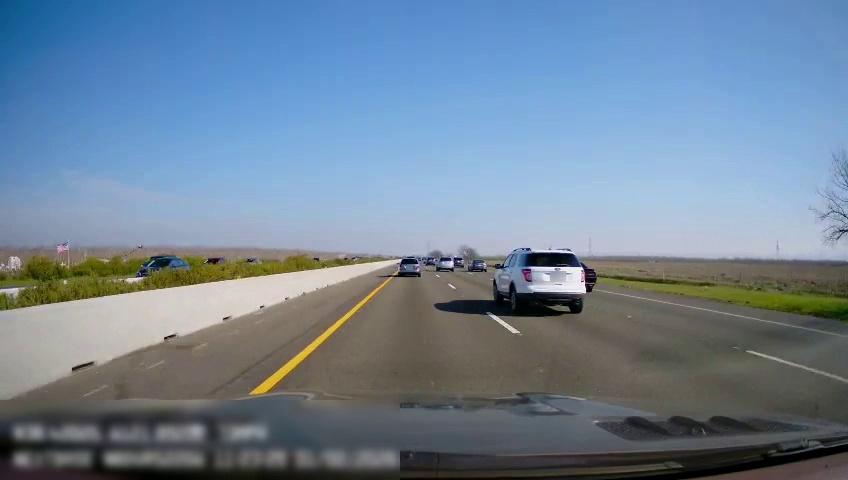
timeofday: Day
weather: Sunny
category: Drivable Space
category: Vehicles | Car
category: Vehicles | SUV
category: Vehicles | Car
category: Vehicles | Car
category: Vehicles | SUV
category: Vehicles | SUV
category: Vehicles | SUV
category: Vehicles | SUV
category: Vehicles | SUV
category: Vehicles | SUV
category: Lanes | Current Lane
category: Lanes | Current Lane
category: Lanes | Alternate Lane
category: Lanes | Alternate Lane